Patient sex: M
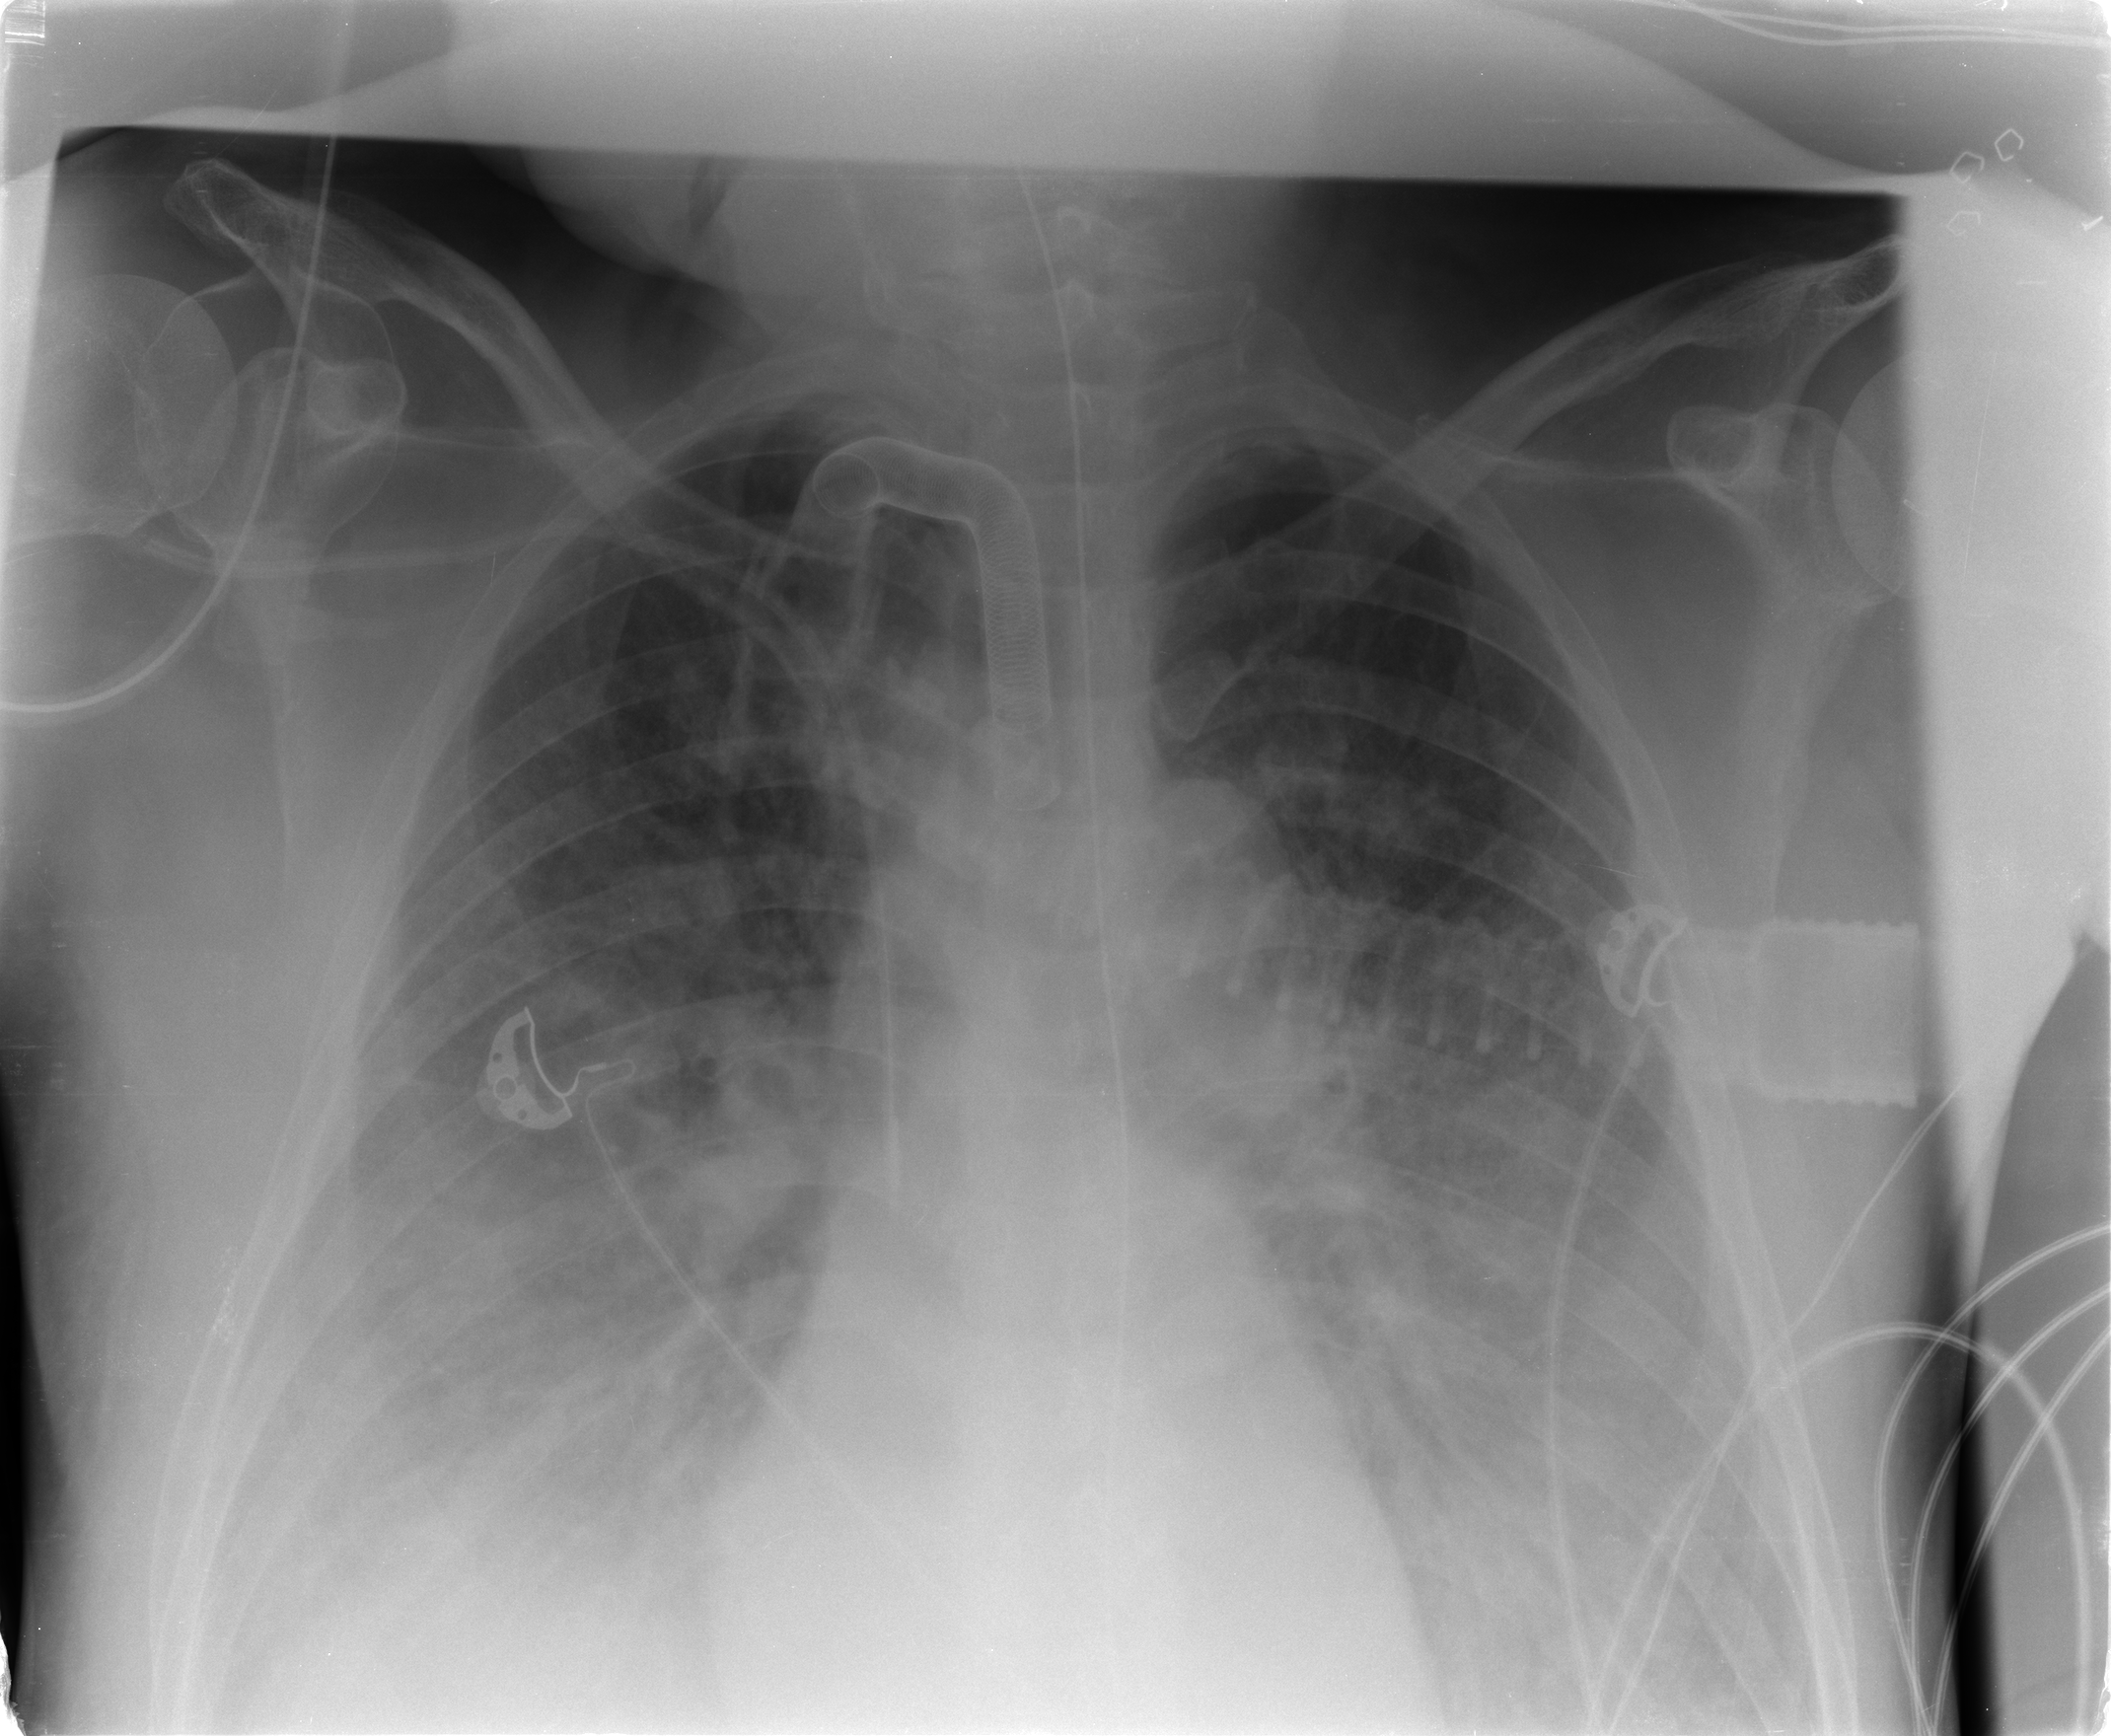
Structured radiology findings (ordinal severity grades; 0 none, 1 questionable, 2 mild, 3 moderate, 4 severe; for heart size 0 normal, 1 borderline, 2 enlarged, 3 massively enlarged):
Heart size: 0
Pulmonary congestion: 2
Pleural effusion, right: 3
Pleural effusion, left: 3
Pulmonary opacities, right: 2
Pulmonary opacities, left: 2
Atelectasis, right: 2
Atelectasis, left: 2